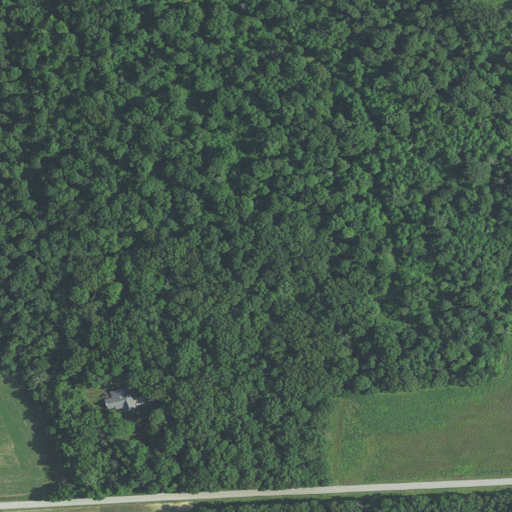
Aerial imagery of valley in Indiana named Starve Hollow containing deciduous forest, open development, cultivated crops, and grassland